Field crop: maize
Growth stage: 2
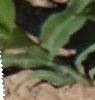
Species: maize